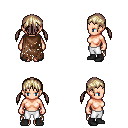
a pixel art fantasy rpg character, female body template, human, light skin, brown tattered cape, white pants, white blonde twin-tailed hairstyle, black shoes, four views (front, back, left, right), 2x2 character sprite sheet, small pixel art, hard edges, no anti-aliasing